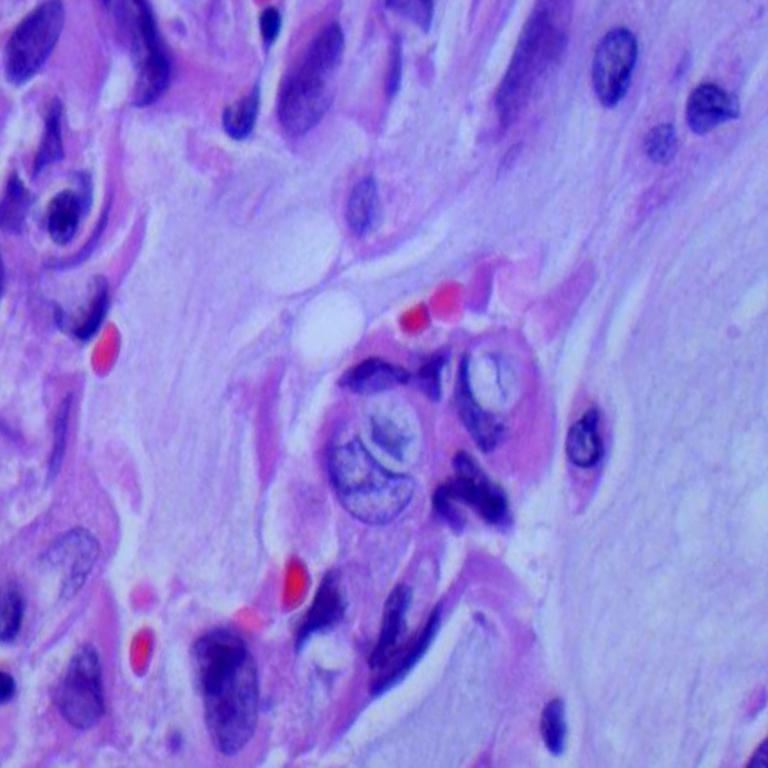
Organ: lung
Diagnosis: adenocarcinomas